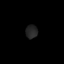
Tissue: lung
Cell type: Endothelial cells
Senescence score: 0.5861
Nuclear area (px): 160
Mean DAPI intensity: 36.306